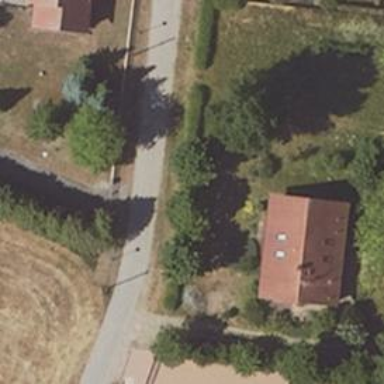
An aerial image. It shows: Residential road without sidewalk.